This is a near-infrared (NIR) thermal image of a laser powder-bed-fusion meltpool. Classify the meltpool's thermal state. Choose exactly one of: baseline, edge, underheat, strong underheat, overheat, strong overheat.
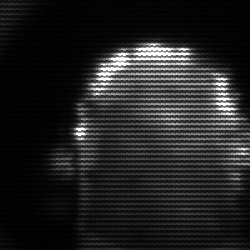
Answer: baseline